Interaction volume radius: 10 \u00c5
Interaction volume height: 20 \u00c5
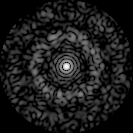
Disorder parameter: 0.829